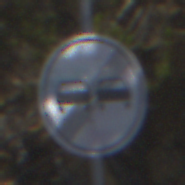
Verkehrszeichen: EndeUeberholverbot
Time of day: MorningAfternoon
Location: Outdoor (RoadRail)
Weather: PartlyCloudy
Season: NotSpecified
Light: Natural